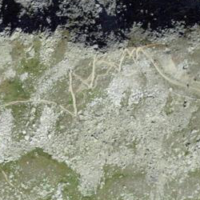
EUNIS habitat code: 48
Species observed at this site:
Bartsia alpina